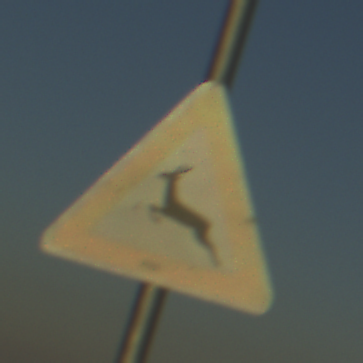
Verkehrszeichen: WildwechselRechts
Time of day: SunriseSunset
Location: Outdoor (Nature)
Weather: Clear
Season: NotSpecified
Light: Natural